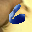
Label: 6